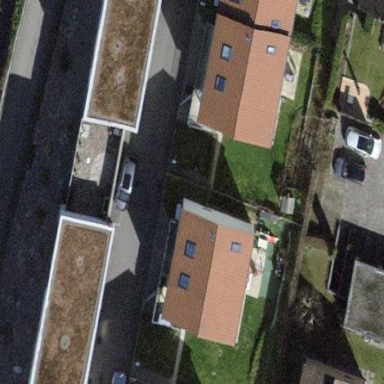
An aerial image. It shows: Building with tile roof.